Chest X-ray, PA view. Patient: 49 years old, sex M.
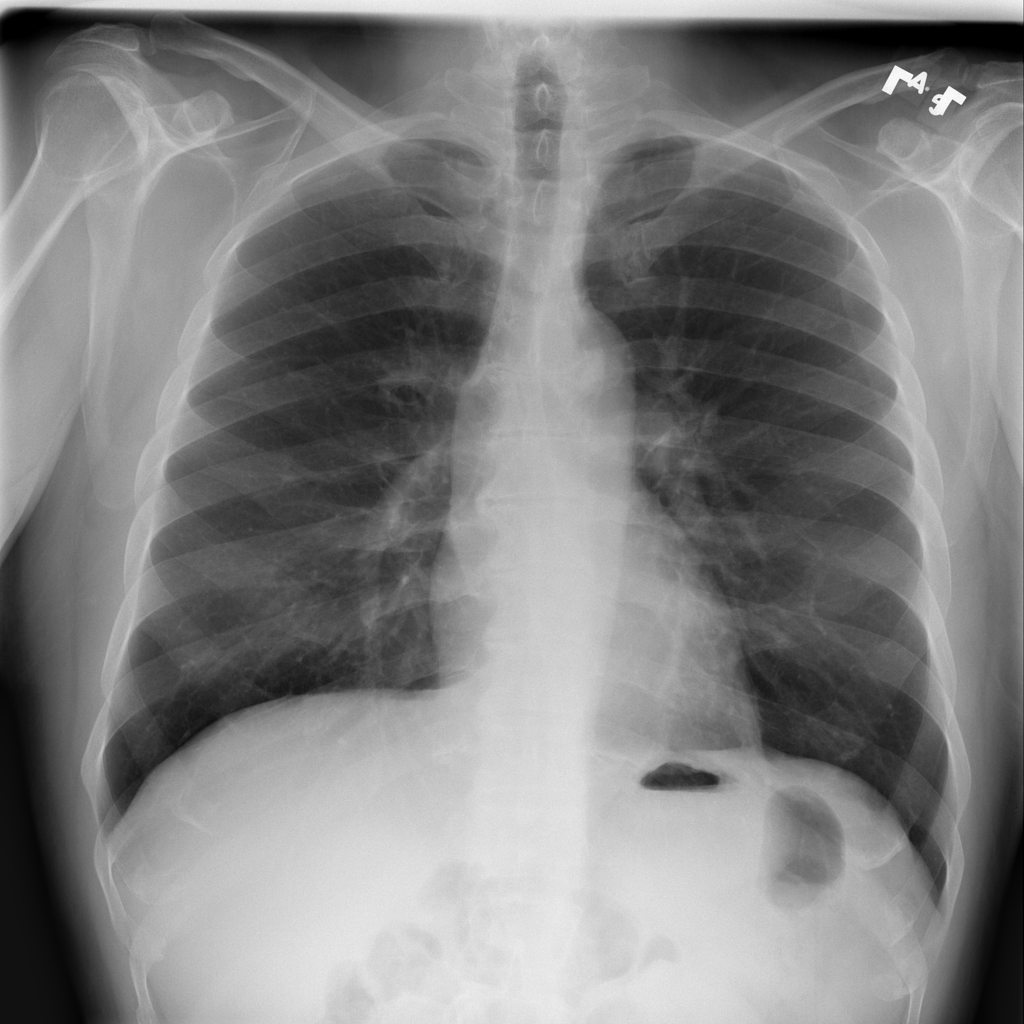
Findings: No Finding